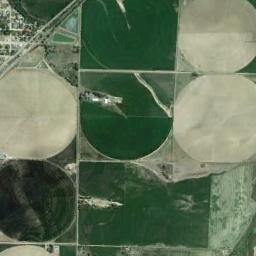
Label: circular_farmland